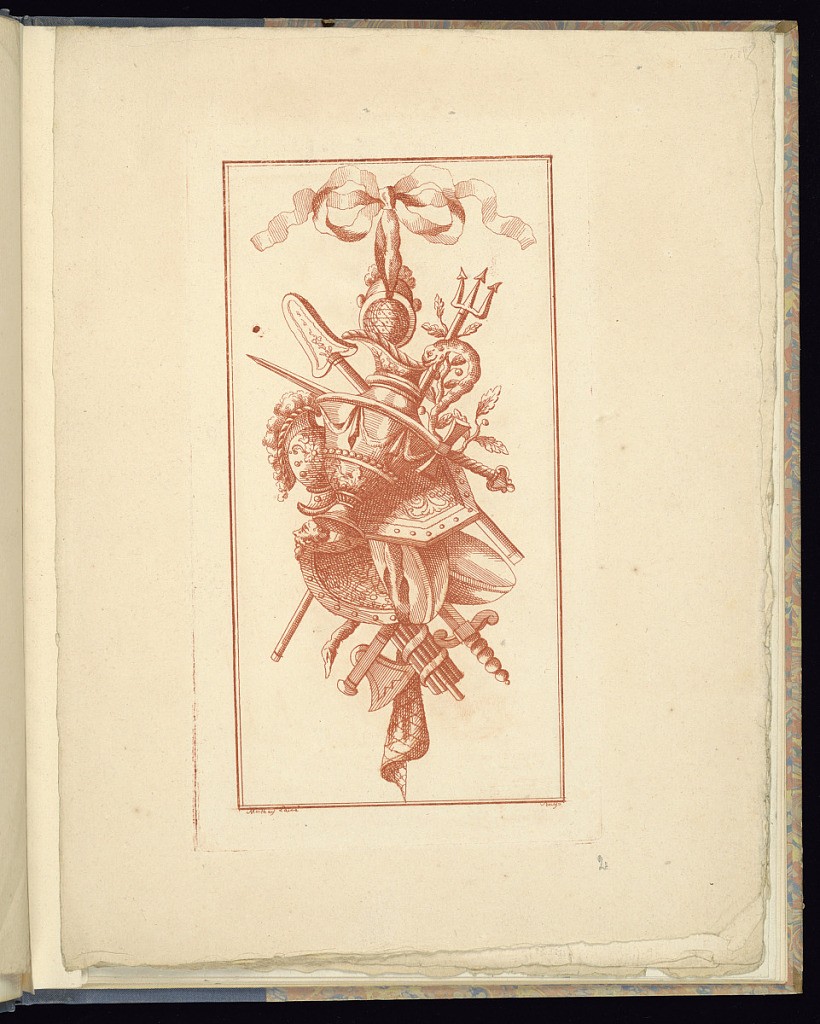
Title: Trophy Design
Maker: P. Moithey, French, active 18th century
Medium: Etching in red ink on laid paper
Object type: Print
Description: A design for a military hanging trophy printed in red ink, incorporating a large ewer, shields, swords, axe, helmet, a trident, netting, foliate branches, and ribbons. The plate is signed. Another copy of this print in black ink is bound within the same album (1921-6-363-8).